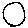
Label: circle